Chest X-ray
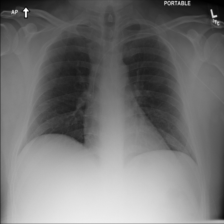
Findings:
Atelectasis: negative
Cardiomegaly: negative
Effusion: negative
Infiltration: negative
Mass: negative
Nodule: negative
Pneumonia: negative
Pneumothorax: negative
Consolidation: negative
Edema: negative
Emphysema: negative
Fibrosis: negative
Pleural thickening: negative
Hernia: negative